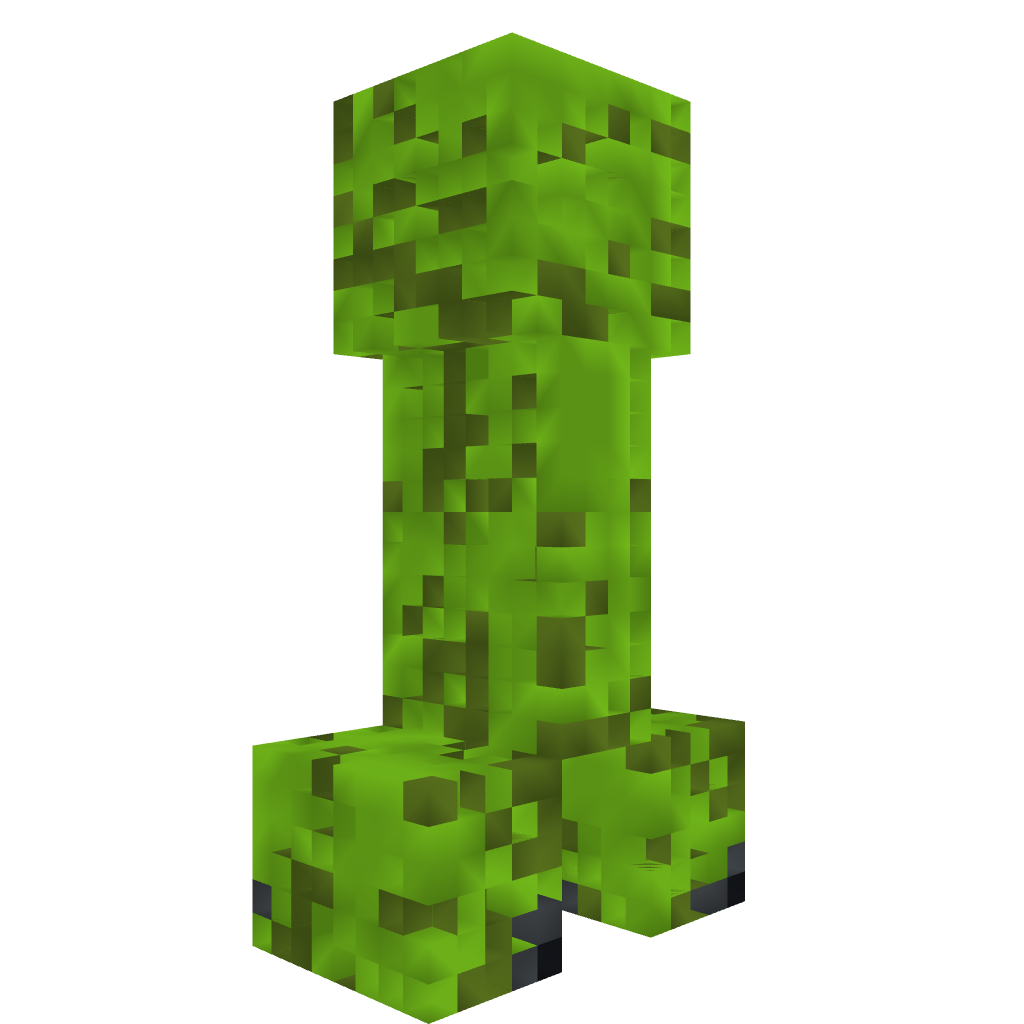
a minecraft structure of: Giant Creeper